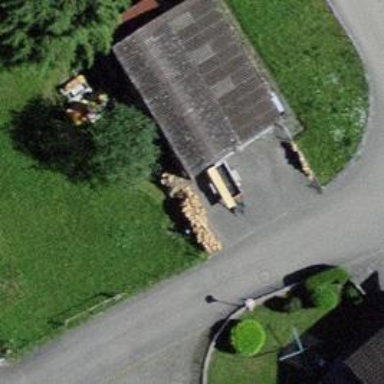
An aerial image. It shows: Garage.